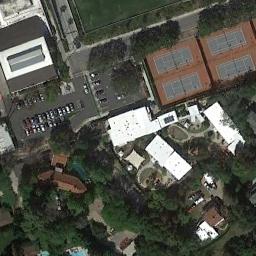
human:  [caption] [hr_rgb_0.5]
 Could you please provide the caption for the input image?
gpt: The tennis court is on the grass next to some buildings and trees .

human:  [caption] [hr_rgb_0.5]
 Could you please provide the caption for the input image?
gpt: The four tennis courts are blue in the middle and red in the surroundings .

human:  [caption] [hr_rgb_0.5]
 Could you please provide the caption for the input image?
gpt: There are many buildings of different shapes beside the tennis courts .

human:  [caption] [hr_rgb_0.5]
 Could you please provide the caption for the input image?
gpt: Next to the tennis court are trees and parking lots, and a park with other facilities .

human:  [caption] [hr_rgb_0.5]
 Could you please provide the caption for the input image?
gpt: There are many green trees and some white buildings beside the tennis court .